Interaction volume radius: 5 \u00c5
Interaction volume height: 30 \u00c5
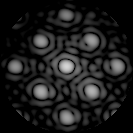
Disorder parameter: 0.1161